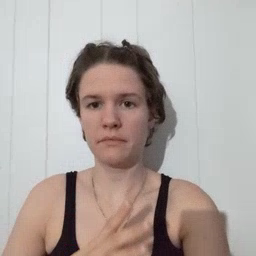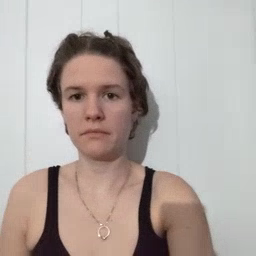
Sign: man